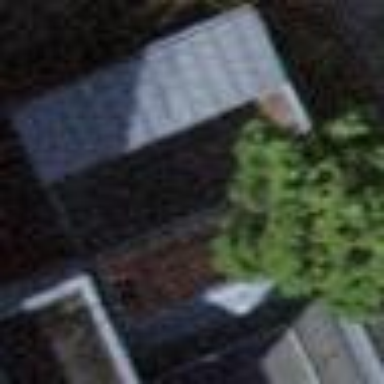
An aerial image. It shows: Building with flat roof oriented across its structure.